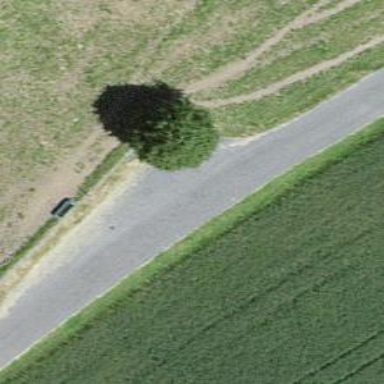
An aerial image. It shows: Passing place on the road.